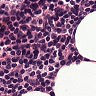
Metastatic tissue present: no